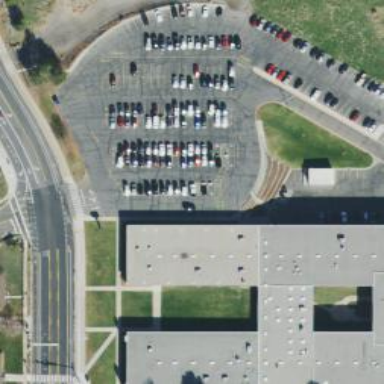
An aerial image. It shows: Parking space is available.